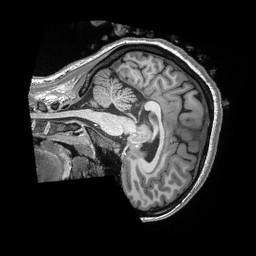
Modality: T1w
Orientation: sagittal
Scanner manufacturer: siemens
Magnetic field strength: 3 T
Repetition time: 2.3 s
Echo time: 0.00308 s